Field crop: tomato
Growth stage: 1
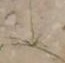
Species: cyperus